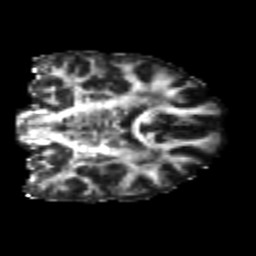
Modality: FA
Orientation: coronal
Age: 24
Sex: female
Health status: healthy
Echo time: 0.074 s